Here is the wavelet time-frequency representation (scalogram) of a rolling-element bearing's vibration measurement. Classify the bearing condition as one of: normal, inner_race, outer_race, ball.
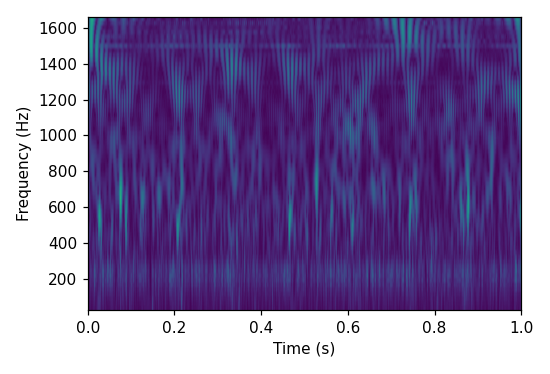
Answer: normal